Question: I have two different worksheets (Input1 and Input2) and I am writing a piece of code to build a report. My Code runs successfully on Input1 - worksheet but not on Input 2 - Worksheet.
This is my data - INPUT 1
'''
Model Date Product Payment Mode
Blackberry 1/31/2010 Watch Card Online
Blackberry 2/1/2010 TV Card Online
Blackberry 1/31/2010 Watch Cash Online
Blackberry 2/3/2010 TV Card Online
Blackberry 2/4/2010 TV Cash Online
Blackberry 1/31/2010 Mobile Cash Store
Apple 2/6/2010 HeadPhone Cash Store
Apple 1/31/2010 Watch Cash Store
Apple 2/8/2010 Watch Cash Store
'''
I am trying to build a Pivot table that makes use of two calculated fields.
- -
In Input2, I don't have a headphone. So, the code that worked for Input1 is not working.
'''
Cells.Select
ActiveWorkbook.PivotCaches.Create(SourceType:=xlDatabase, SourceData:= _
"Input1!R1C1:R1048576C5", Version:=xlPivotTableVersion12).CreatePivotTable _
TableDestination:="Output1!R8C2:R20C14", TableName:="PivotTable2", _
DefaultVersion:=xlPivotTableVersion12
Sheets("Output1").Select
With ActiveSheet.PivotTables("PivotTable2").PivotFields("Product")
.Orientation = xlColumnField
.Position = 1
End With
ActiveSheet.PivotTables("PivotTable2").AddDataField
ActiveSheet.PivotTables( _
"PivotTable2").PivotFields("Model"), "Count of Model", xlCount
Range("C9").Select ActiveSheet.PivotTables("PivotTable2").PivotFields("Product").CalculatedItems. _
Add "Seller1", "=Mobile +HeadPhone", True
ActiveSheet.PivotTables("PivotTable2").PivotFields("Product").CalculatedItems. _
Add "Seller2", "=Watch +TV", True
With ActiveSheet.PivotTables("PivotTable2").PivotFields("Product")
.PivotItems("HeadPhone").Visible = False
.PivotItems("Mobile").Visible = False
.PivotItems("TV").Visible = False
.PivotItems("Watch").Visible = False
.PivotItems("Watch ").Visible = False
.PivotItems("(blank)").Visible = False
End With
End Sub
'''
This is the Output that I am looking for -
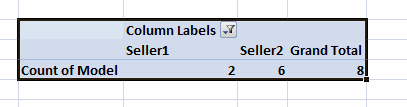
Answer: Is it just ".PivotItems('HeadPhone').Visible = False" that is creating the error? The simplest fix would be to not include this item. However you can make your code far more dynamic with a few tweaks:
'''
Dim wb as Workbook
' Use variables, they are more accurate and it helps make your code
' more dynamic.
Dim wsIn_1 as Worksheet, wsIn_2 as Worksheet, _
wsOut_1 as Worksheet, wsOut_2 as Worksheet
Dim pt1 as PivotTable, pt2 as PivotTable
' For use in looping pivotitems if you need to
Dim pi as PivotItem
Dim sCalculate as String
' Set it however you wish, this just prompts the user.
sCalculate = Inputbox("Please enter the formula you would like to use.")
' Assumes that workbook running code is the same one being edited.
Set wb = ThisWorkbook
' Set the worksheet variables
With wb
Set wsIn_1 = .Sheets("Input1")
Set wsIn_2 = .Sheets("Input2")
Set wsOut_1 = .Sheets("Output1")
Set wsOut_2 = .Sheets("Output2")
End With
' Always name your pivot tables. It is good practice. In this case
' I created a generic name but you can make something more precise.
wb.PivotCaches.Create(SourceType:=xlDatabase, SourceData:= _
"Input1!R1C1:R1048576C5", Version:=xlPivotTableVersion12).CreatePivotTable _
TableDestination:="Output1!R8C2:R20C14", TableName:="pt_Output_1", _
DefaultVersion:=xlPivotTableVersion12
' It is best to avoid activate and select, but I am including it
' in case it is somehow important for the sheet to be active on the
' so you can see the code running. No need to activate it just to work
' on it though.
wsOut_1.Activate
With wsOut_1.PivotTables("pt_Output_1").PivotFields("Product")
.Orientation = xlColumnField
.Position = 1
End With
Set pt2 = wsOut_1.PivotTables("PivotTable2")
With pt2
.AddDataField
.PivotFields("Model"), "Count of Model", xlCount
' All you need to do is replace the string within the code with a string variable
' It would be ideal to have some kind of data validation in here to ensure
' only valid strings can be passed in. You will also need to somehow ensure
' that you are entering an appropriate formula.
.PivotFields("Product").CalculatedItems.Add "Seller1", sCalculate, True
.PivotFields("Product").CalculatedItems.Add "Seller2", "=Watch +TV", True
' I commented out the entire block below since I dont think this
' is what you are trying to accomplish. Instead use this:
.PivotFields("Product").Visible = xlHidden
' With .PivotFields("Product")
' Since it looks like you are simply hiding everything
' use a for loop instead.
' I have made kept all of this commented out because
' because you will run into an error if there isn't at
' least one visible item.
' For each pi in .PivotItems
' pi.Visible = False
' Next
' .PivotItems("HeadPhone").Visible = False
' .PivotItems("Mobile").Visible = False
' .PivotItems("TV").Visible = False
' .PivotItems("Watch").Visible = False
' .PivotItems("Watch ").Visible = False
' .PivotItems("(blank)").Visible = False
' End With
End With
End Sub
'''